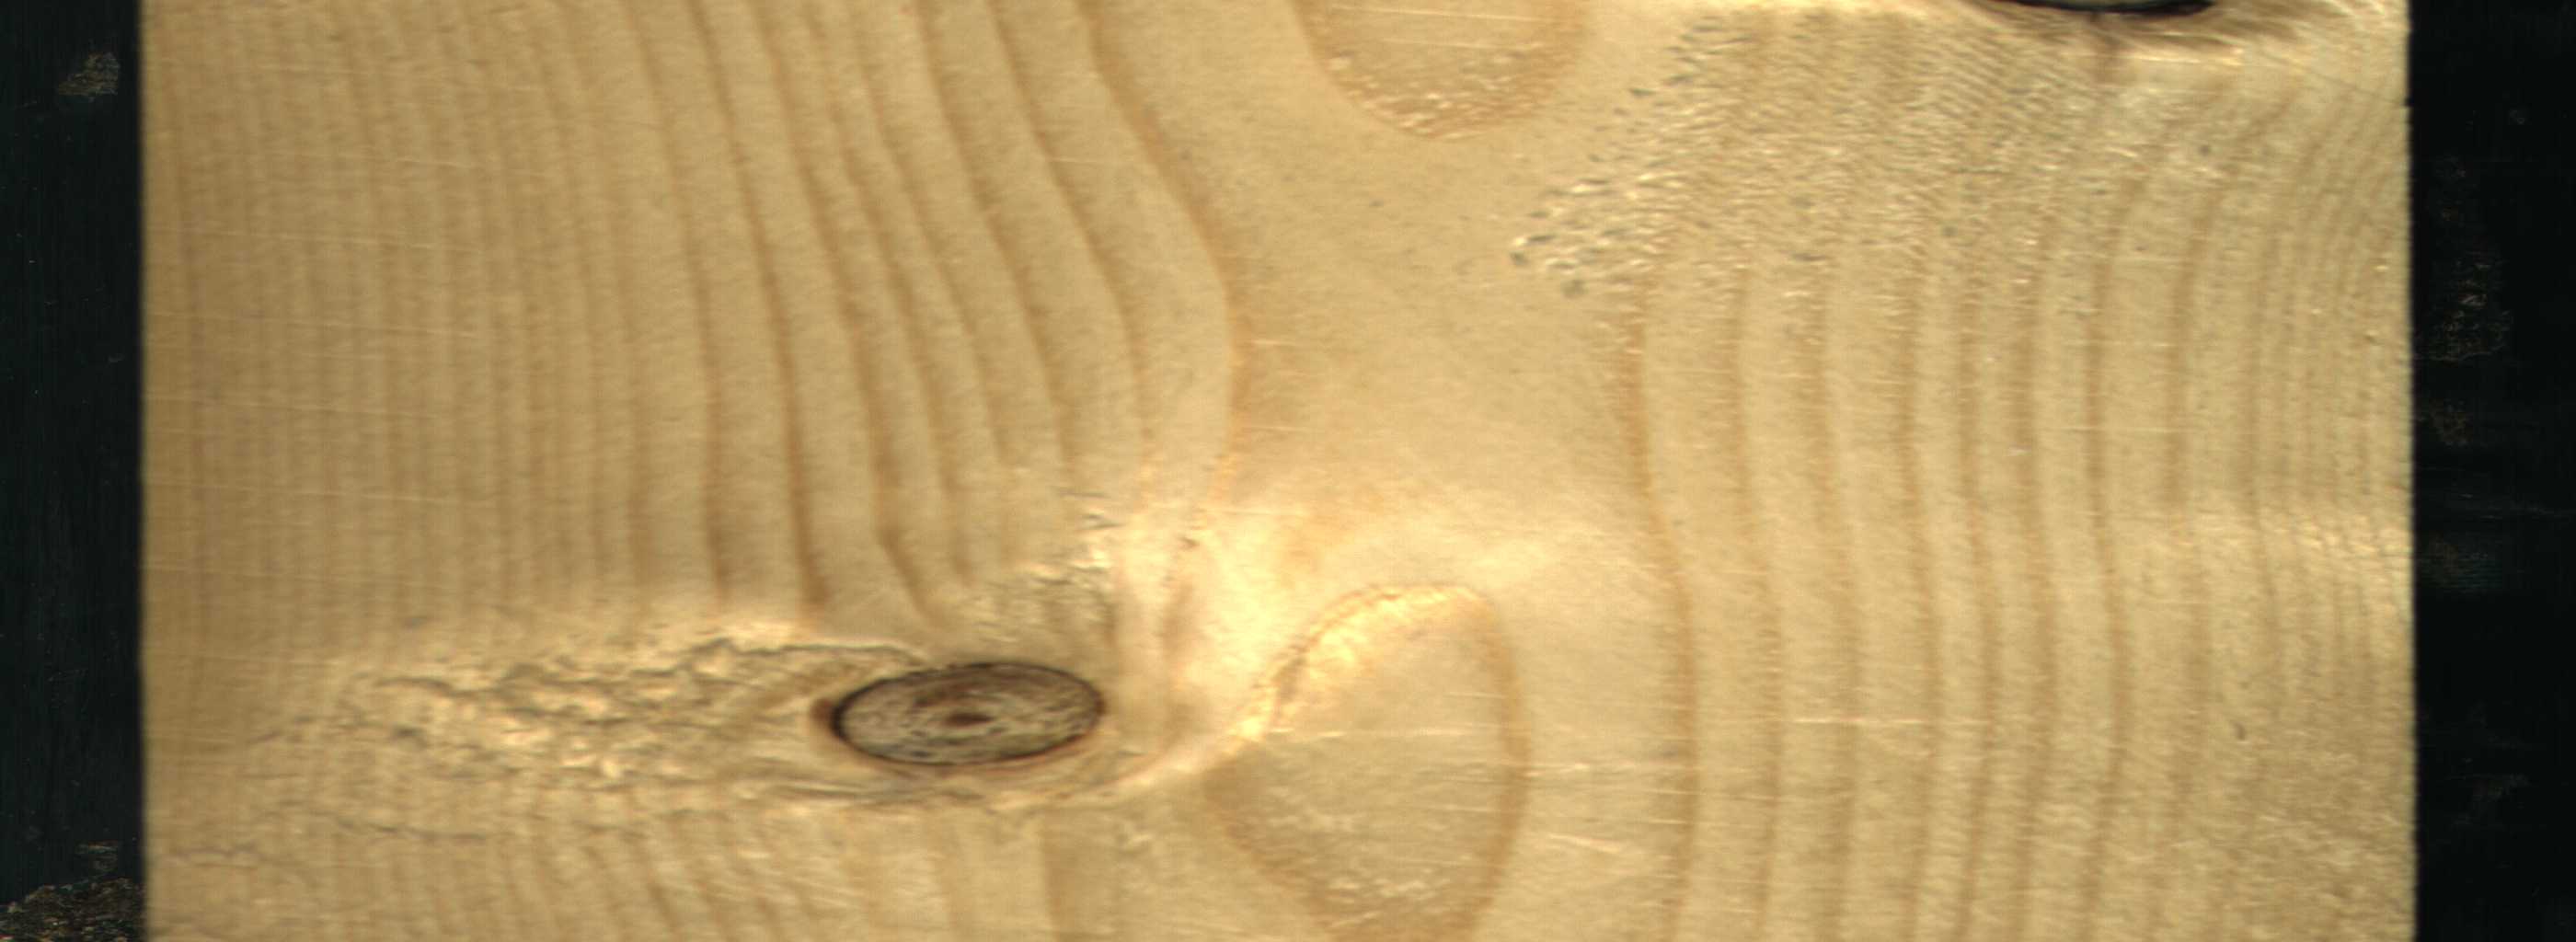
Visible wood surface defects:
Dead_Knot
Dead_Knot